Aerial crown-view tile of a tropical tree (Barro Colorado Island, Panama), acquired 20250414:
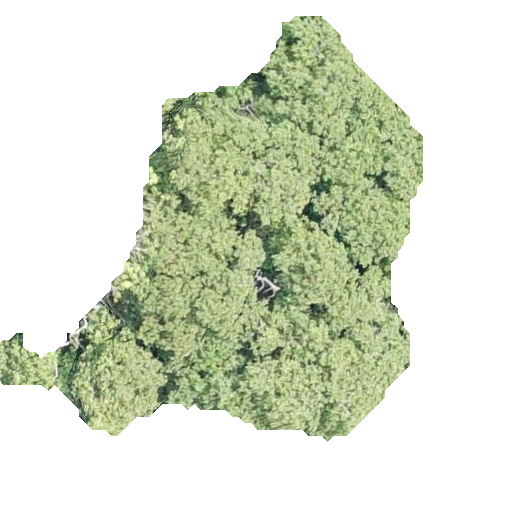
Species: Hieronyma alchorneoides
GBIF accepted scientific name: Hieronyma alchorneoides
Crown area: 151.132 m²